Question: Does anyone experience this that when you place curser in one of parenthesis pair(bracket braces also), vim hight light both of them in the relatively same colour. Many times I've had a hard time ti figure out which one is the one that my curser current place on, even the there is a blinking indication, but still hard to tell?
Any solution for this?

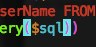
Answer: '''
:NoMatchParen
'''
^ from the help in... :h matchparen
that place also tells you how to disable it by putting this thing in your vimrc, wowowow
'''
let loaded_matchparen = 1
'''